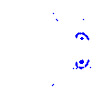
Particle: electron